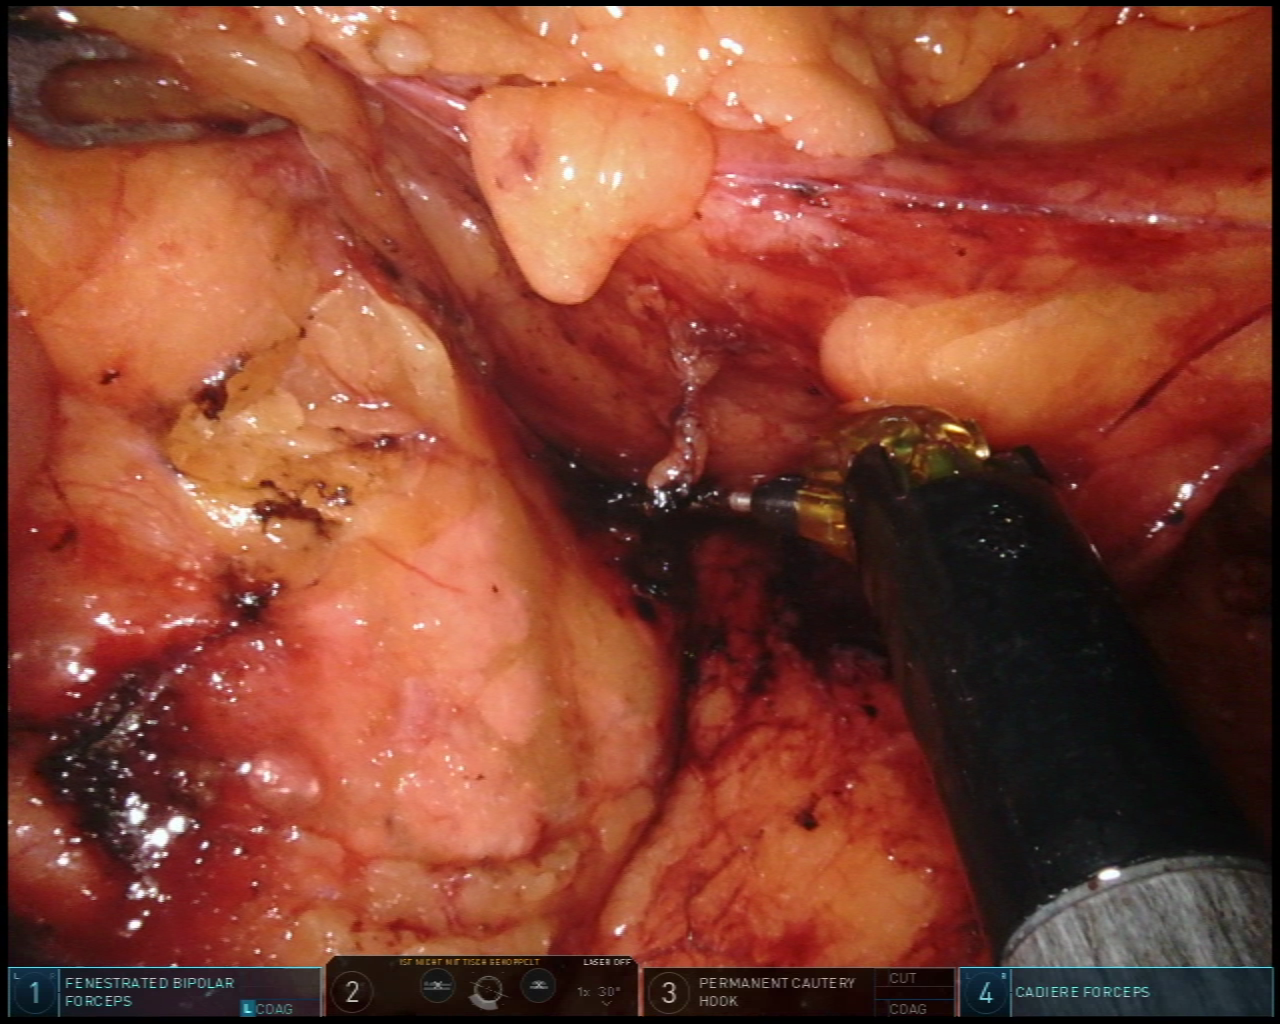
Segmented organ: pancreas
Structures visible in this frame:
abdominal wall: no
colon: no
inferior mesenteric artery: no
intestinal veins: no
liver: no
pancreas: yes
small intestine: no
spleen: no
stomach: no
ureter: no
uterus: no
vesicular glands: no